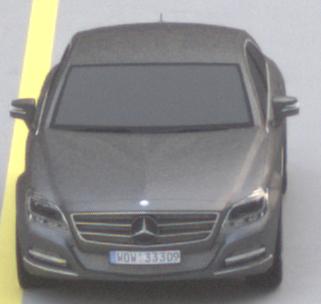
Make: Mercedes-Benz
Model: CLS Coupé 350
Detailed model: CLS-Class (218) Coupé
Model produced from: 2011/01
Model produced until: 2014/07
Doors: 4
Color: gray
Road condition: dry road
Daytime: morning or afternoon
Contrast: low contrast